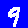
Digit: 9